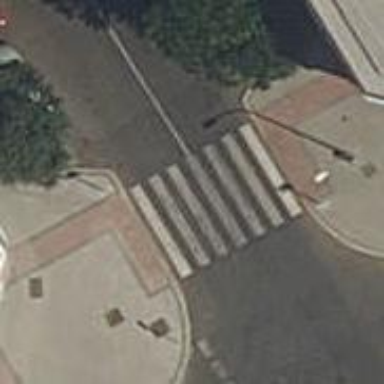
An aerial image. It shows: Uncontrolled zebra crossing on the road.